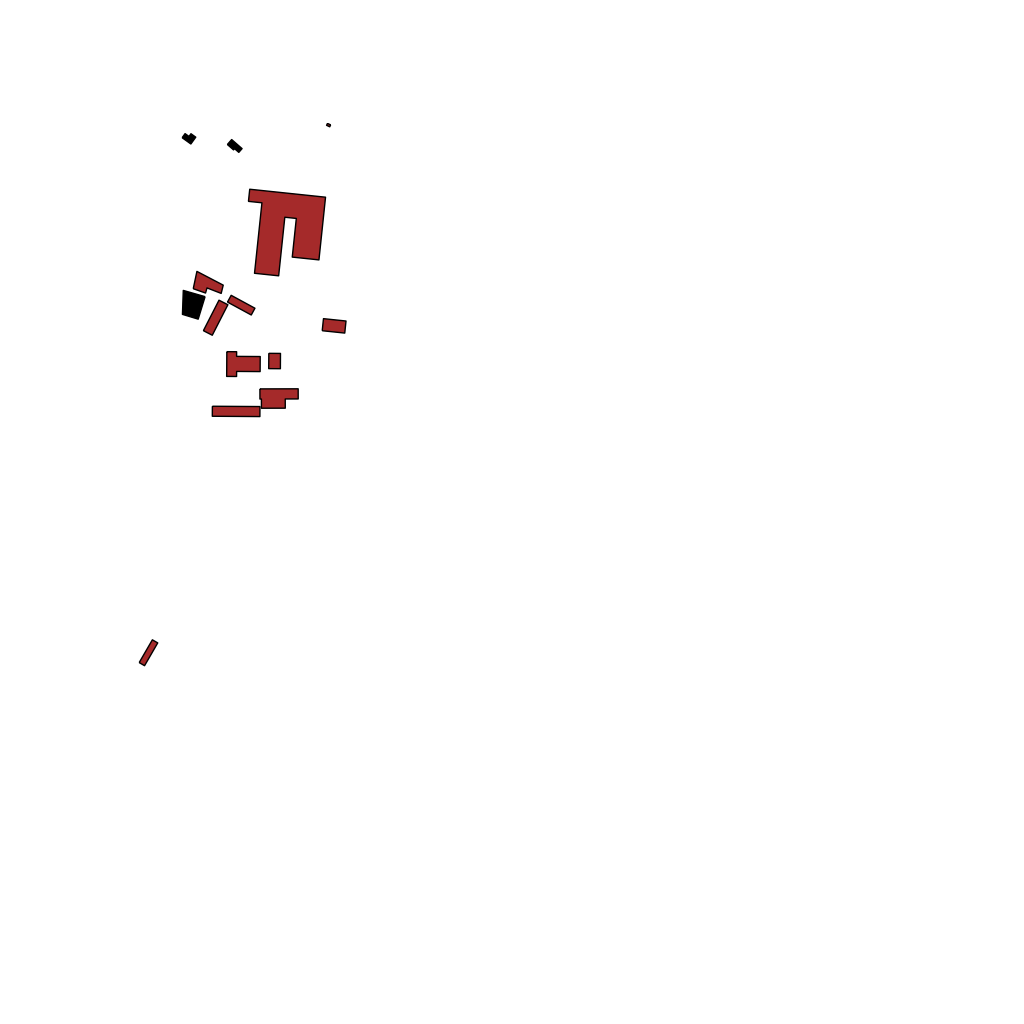
Tags: overhead vector_map, industrial, recreation, residential, high_rise, individual_rise, density_1, Building, Facility, 1.0 km²